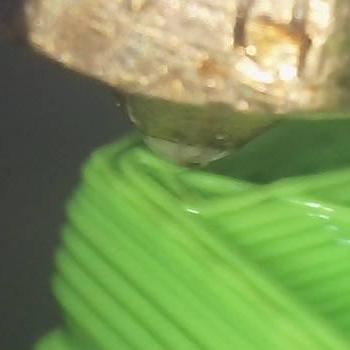
Flow rate: 44%